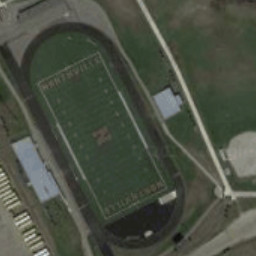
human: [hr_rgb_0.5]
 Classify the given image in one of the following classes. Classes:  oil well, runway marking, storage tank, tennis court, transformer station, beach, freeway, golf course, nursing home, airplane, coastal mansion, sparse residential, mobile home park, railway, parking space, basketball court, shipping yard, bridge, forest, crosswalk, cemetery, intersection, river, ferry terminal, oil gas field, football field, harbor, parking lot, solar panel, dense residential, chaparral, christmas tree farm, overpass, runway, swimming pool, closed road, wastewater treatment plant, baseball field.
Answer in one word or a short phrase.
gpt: football field